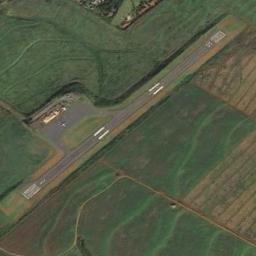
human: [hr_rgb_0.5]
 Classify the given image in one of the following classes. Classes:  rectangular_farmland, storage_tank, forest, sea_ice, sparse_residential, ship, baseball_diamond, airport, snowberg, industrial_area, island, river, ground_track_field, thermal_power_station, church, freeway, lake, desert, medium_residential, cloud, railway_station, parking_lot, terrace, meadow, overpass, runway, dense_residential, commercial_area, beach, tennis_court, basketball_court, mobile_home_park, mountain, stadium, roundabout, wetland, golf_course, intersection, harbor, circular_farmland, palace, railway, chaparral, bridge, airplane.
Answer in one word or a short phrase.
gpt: airport